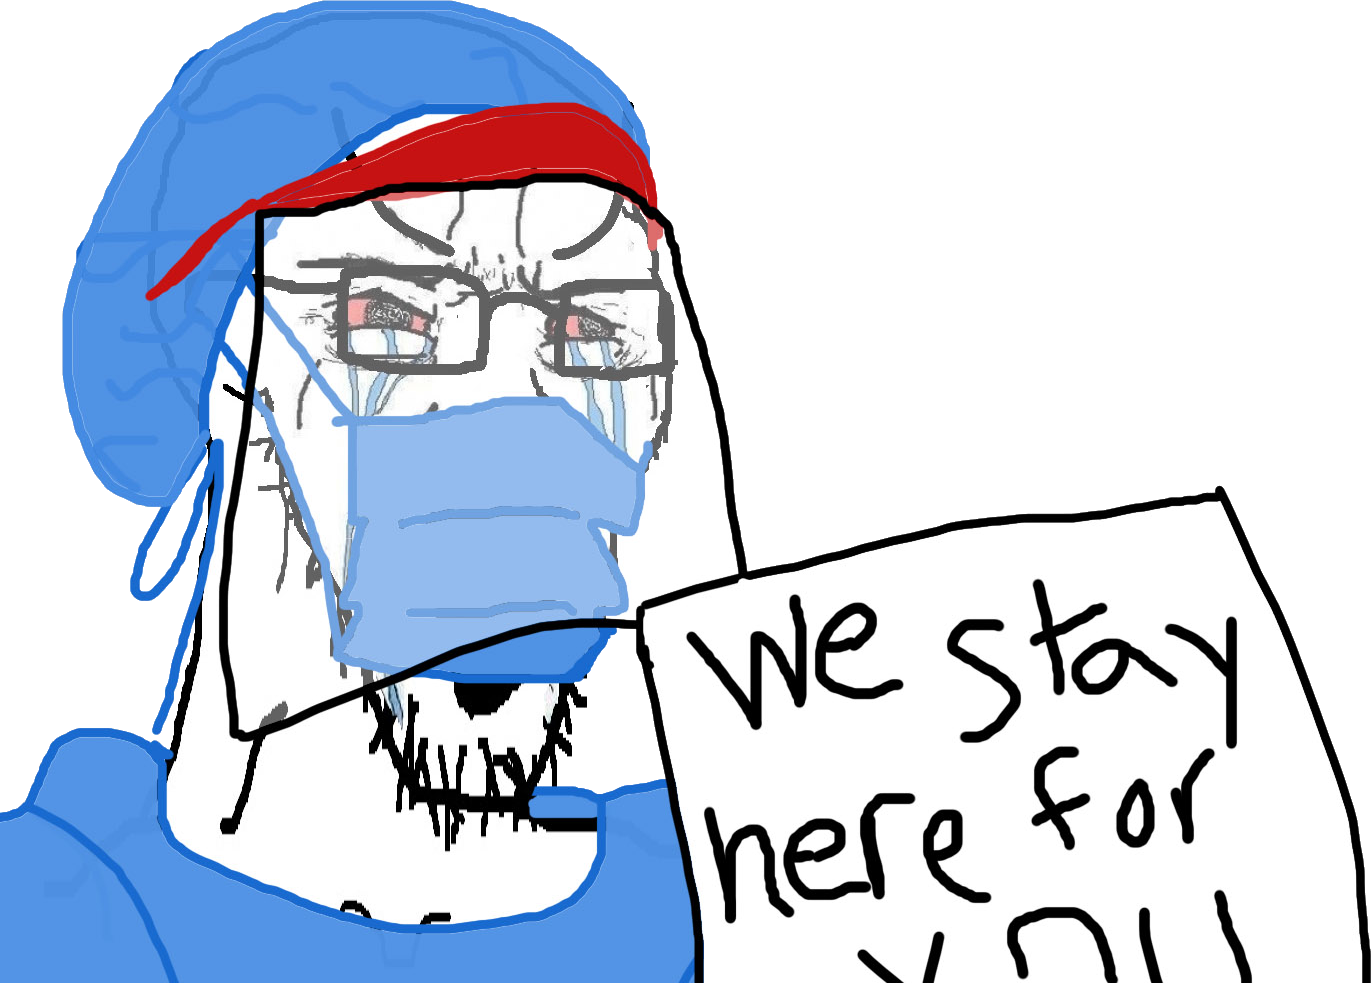
Label: 5_Soyjak